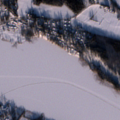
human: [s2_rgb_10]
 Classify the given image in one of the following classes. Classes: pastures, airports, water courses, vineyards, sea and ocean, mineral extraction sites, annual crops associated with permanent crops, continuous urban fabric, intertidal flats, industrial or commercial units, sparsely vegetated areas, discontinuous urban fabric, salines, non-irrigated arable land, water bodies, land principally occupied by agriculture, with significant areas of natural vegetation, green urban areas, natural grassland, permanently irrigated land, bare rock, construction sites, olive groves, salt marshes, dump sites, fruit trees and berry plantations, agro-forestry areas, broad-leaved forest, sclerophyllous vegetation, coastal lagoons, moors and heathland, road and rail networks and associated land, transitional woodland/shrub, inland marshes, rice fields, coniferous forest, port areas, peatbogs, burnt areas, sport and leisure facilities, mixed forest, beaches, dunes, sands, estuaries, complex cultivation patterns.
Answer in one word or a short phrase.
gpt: discontinuous urban fabric, land principally occupied by agriculture, with significant areas of natural vegetation, mixed forest, water bodies